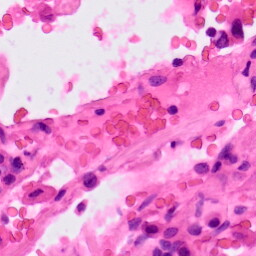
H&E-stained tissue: Lung